Field crop: maize
Growth stage: 2
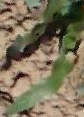
Species: maize